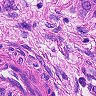
Metastatic tissue present: yes